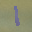
Label: 1